Field crop: tomato
Growth stage: 1
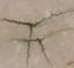
Species: cyperus